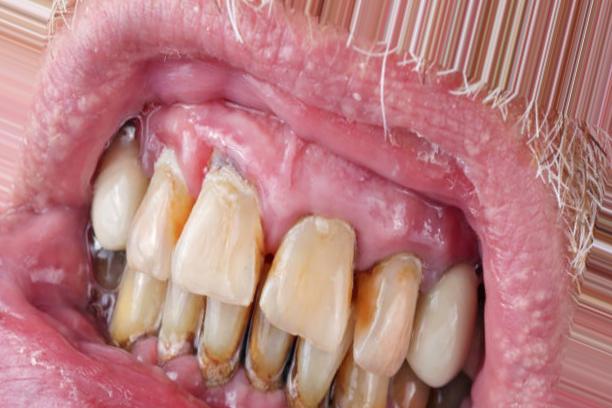
Condition: Caries